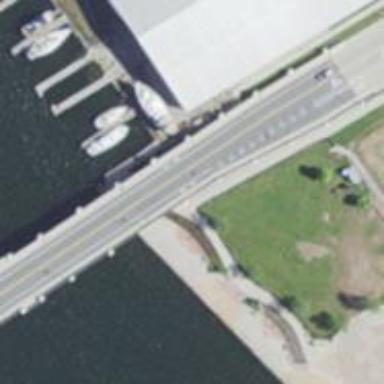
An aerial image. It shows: Footway road passing over bascule bridge.